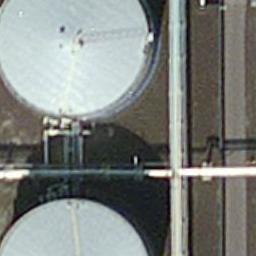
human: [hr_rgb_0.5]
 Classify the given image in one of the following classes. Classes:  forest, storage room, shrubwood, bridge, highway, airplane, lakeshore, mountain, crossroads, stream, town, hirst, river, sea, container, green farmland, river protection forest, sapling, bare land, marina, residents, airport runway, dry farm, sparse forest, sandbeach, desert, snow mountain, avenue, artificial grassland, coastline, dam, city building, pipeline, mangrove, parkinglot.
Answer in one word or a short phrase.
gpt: storage room